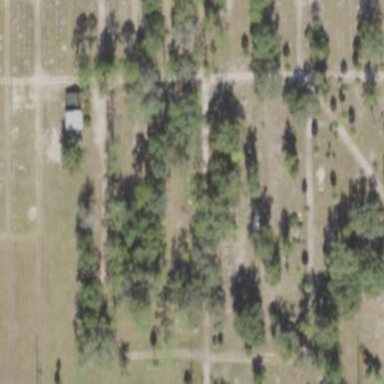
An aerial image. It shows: Cemetery.